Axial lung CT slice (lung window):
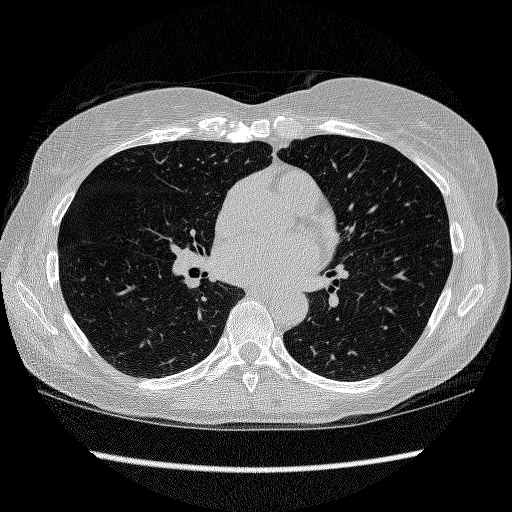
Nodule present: no